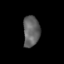
Tissue: skin
Cell type: Epithelial cells
Senescence score: 0.2802
Nuclear area (px): 497
Mean DAPI intensity: 99.412